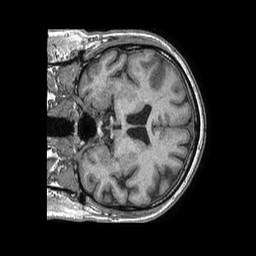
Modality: T1w
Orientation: coronal
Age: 67
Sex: male
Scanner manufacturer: philips
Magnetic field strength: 1.5 T
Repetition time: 0.007583 s
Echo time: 0.003445 s